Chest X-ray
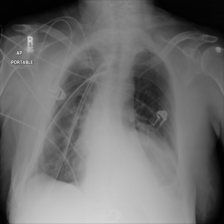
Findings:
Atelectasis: positive
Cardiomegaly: negative
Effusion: negative
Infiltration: negative
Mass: negative
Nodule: negative
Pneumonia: negative
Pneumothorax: negative
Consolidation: negative
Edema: negative
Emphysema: negative
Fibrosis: negative
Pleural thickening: negative
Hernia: positive